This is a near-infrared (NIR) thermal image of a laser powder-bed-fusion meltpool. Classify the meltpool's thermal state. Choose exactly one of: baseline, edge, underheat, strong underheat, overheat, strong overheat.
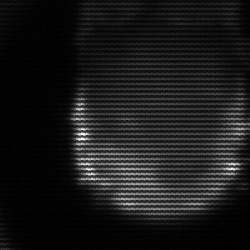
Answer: edge